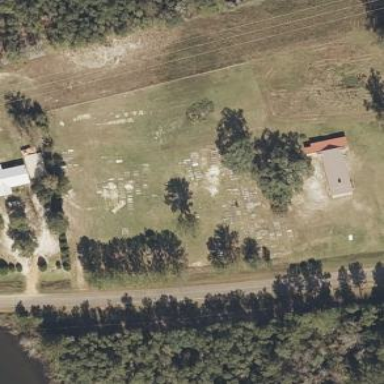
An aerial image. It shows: Cemetery.